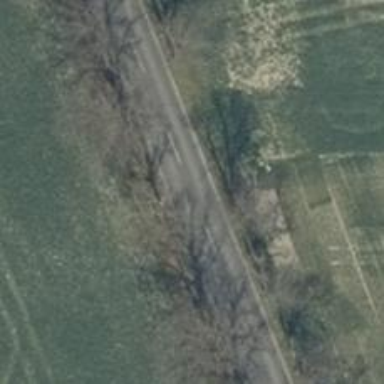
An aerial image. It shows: Secondary road with asphalt surface and lane markings.